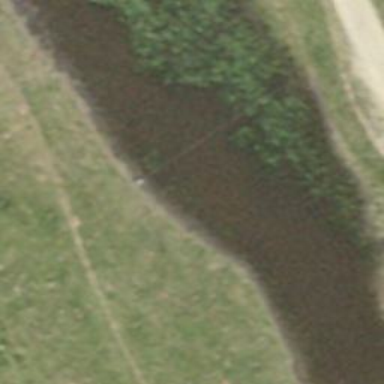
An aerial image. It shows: Pond surrounded by natural water.